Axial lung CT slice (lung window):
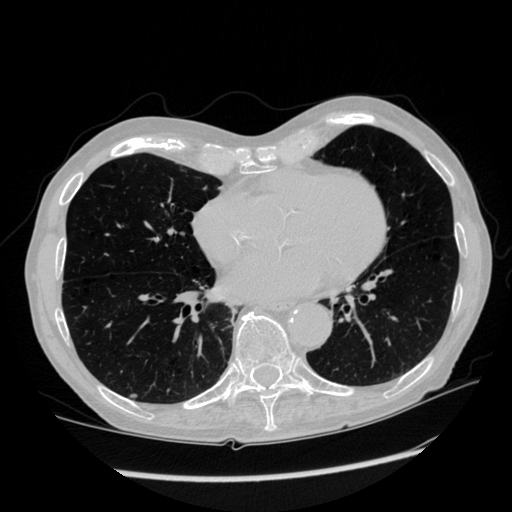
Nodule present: yes
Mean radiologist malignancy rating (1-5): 2.5